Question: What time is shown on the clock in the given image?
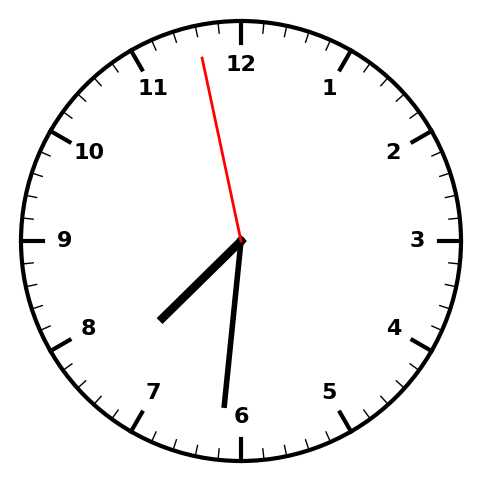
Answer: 07:30:58